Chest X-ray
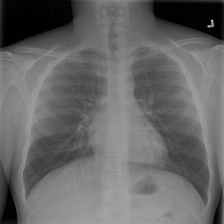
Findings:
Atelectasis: negative
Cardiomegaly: negative
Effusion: negative
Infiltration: negative
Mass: negative
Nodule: negative
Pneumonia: negative
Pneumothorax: negative
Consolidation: negative
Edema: negative
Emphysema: negative
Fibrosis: negative
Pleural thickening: negative
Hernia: negative